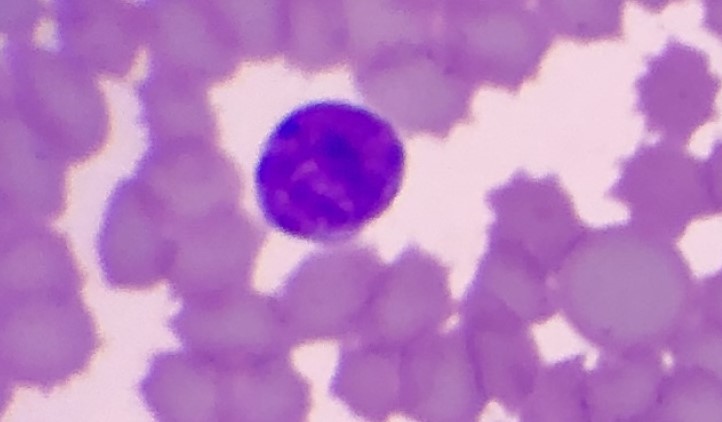
White blood cell type: Lymphocyte